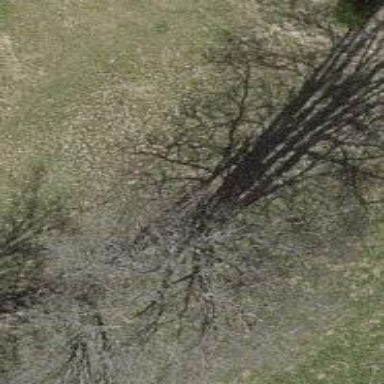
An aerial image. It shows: Evergreen broadleaved tree.